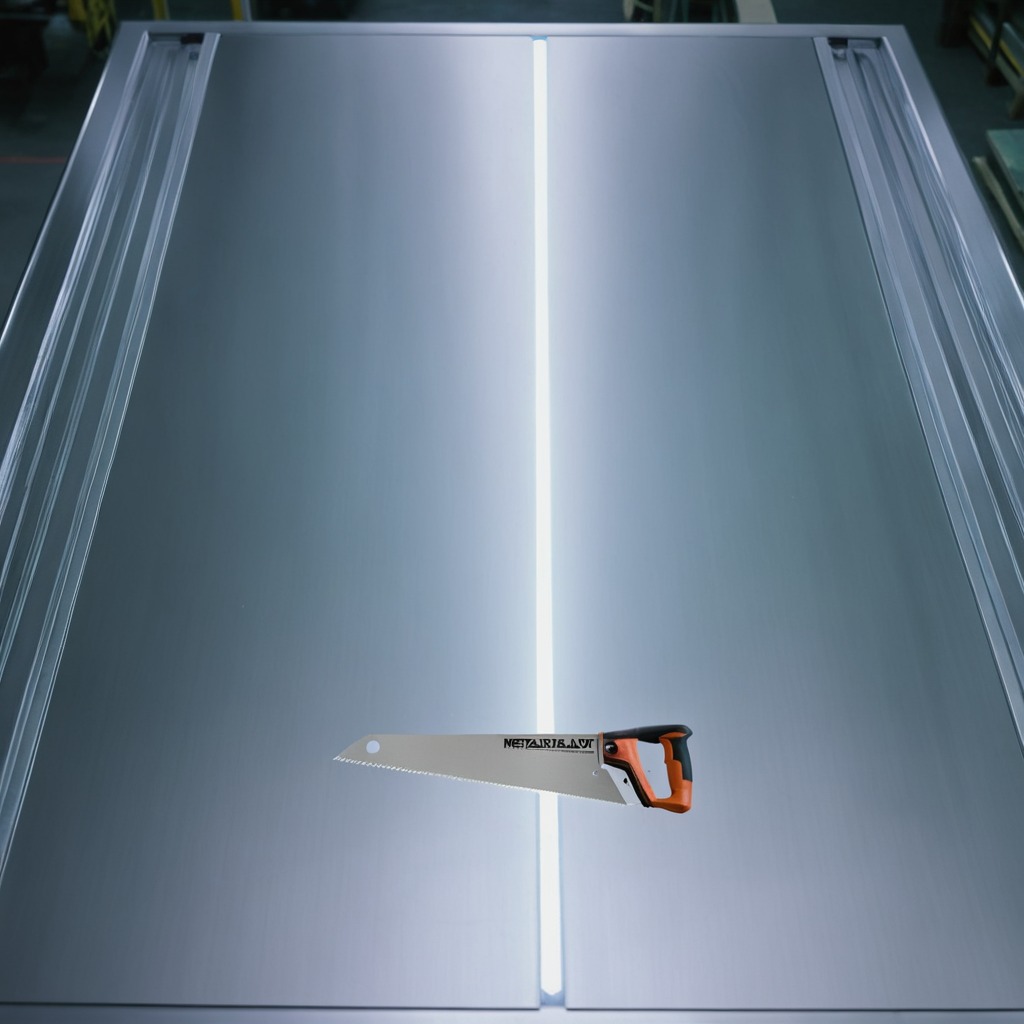
A handheld metal saw is lying on the metal table in a machine shop under fluorescent lights.